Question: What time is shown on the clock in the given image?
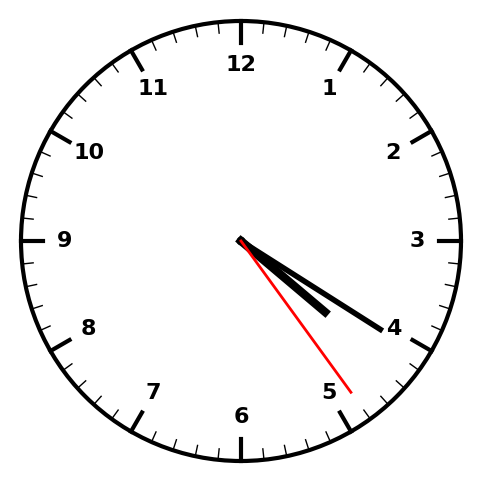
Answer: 04:20:24